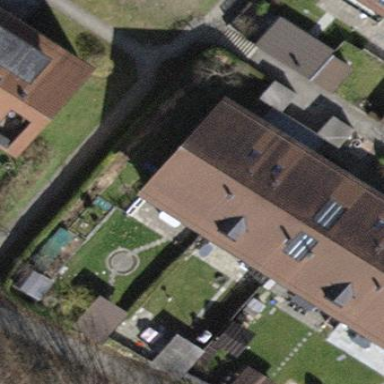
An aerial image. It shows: Terrace building with tile roof.